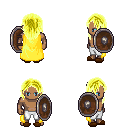
a pixel art fantasy rpg character, male body template, human, dark skin, yellow cape, white pants, gold long hairstyle, brown slippers, shield, four views (front, back, left, right), 2x2 character sprite sheet, small pixel art, hard edges, no anti-aliasing